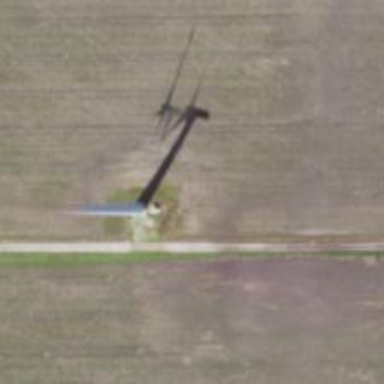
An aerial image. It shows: Wind turbine generator that utilizes wind as its source for generating electricity. It is of the horizontal axis type.